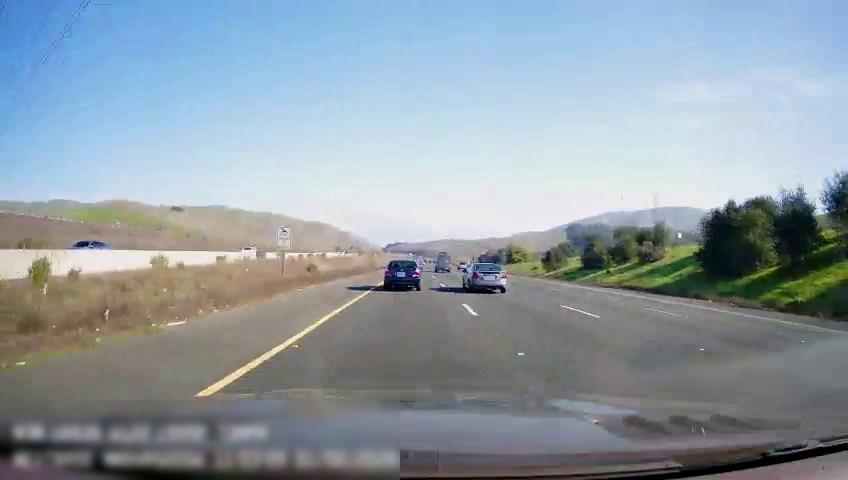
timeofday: Day
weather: Sunny
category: Drivable Space
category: Vehicles | Car
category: Vehicles | Car
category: Vehicles | Van
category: Vehicles | Car
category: Vehicles | Car
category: Lanes | Alternate Lane
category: Lanes | Alternate Lane
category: Lanes | Alternate Lane
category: Lanes | Current Lane
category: Lanes | Alternate Lane
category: Traffic | Signs